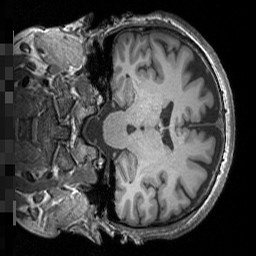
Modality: T1w
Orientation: coronal
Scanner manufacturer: siemens
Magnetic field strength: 3 T
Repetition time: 1.5 s
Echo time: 0.00291 s